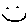
Label: smiley face